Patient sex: M
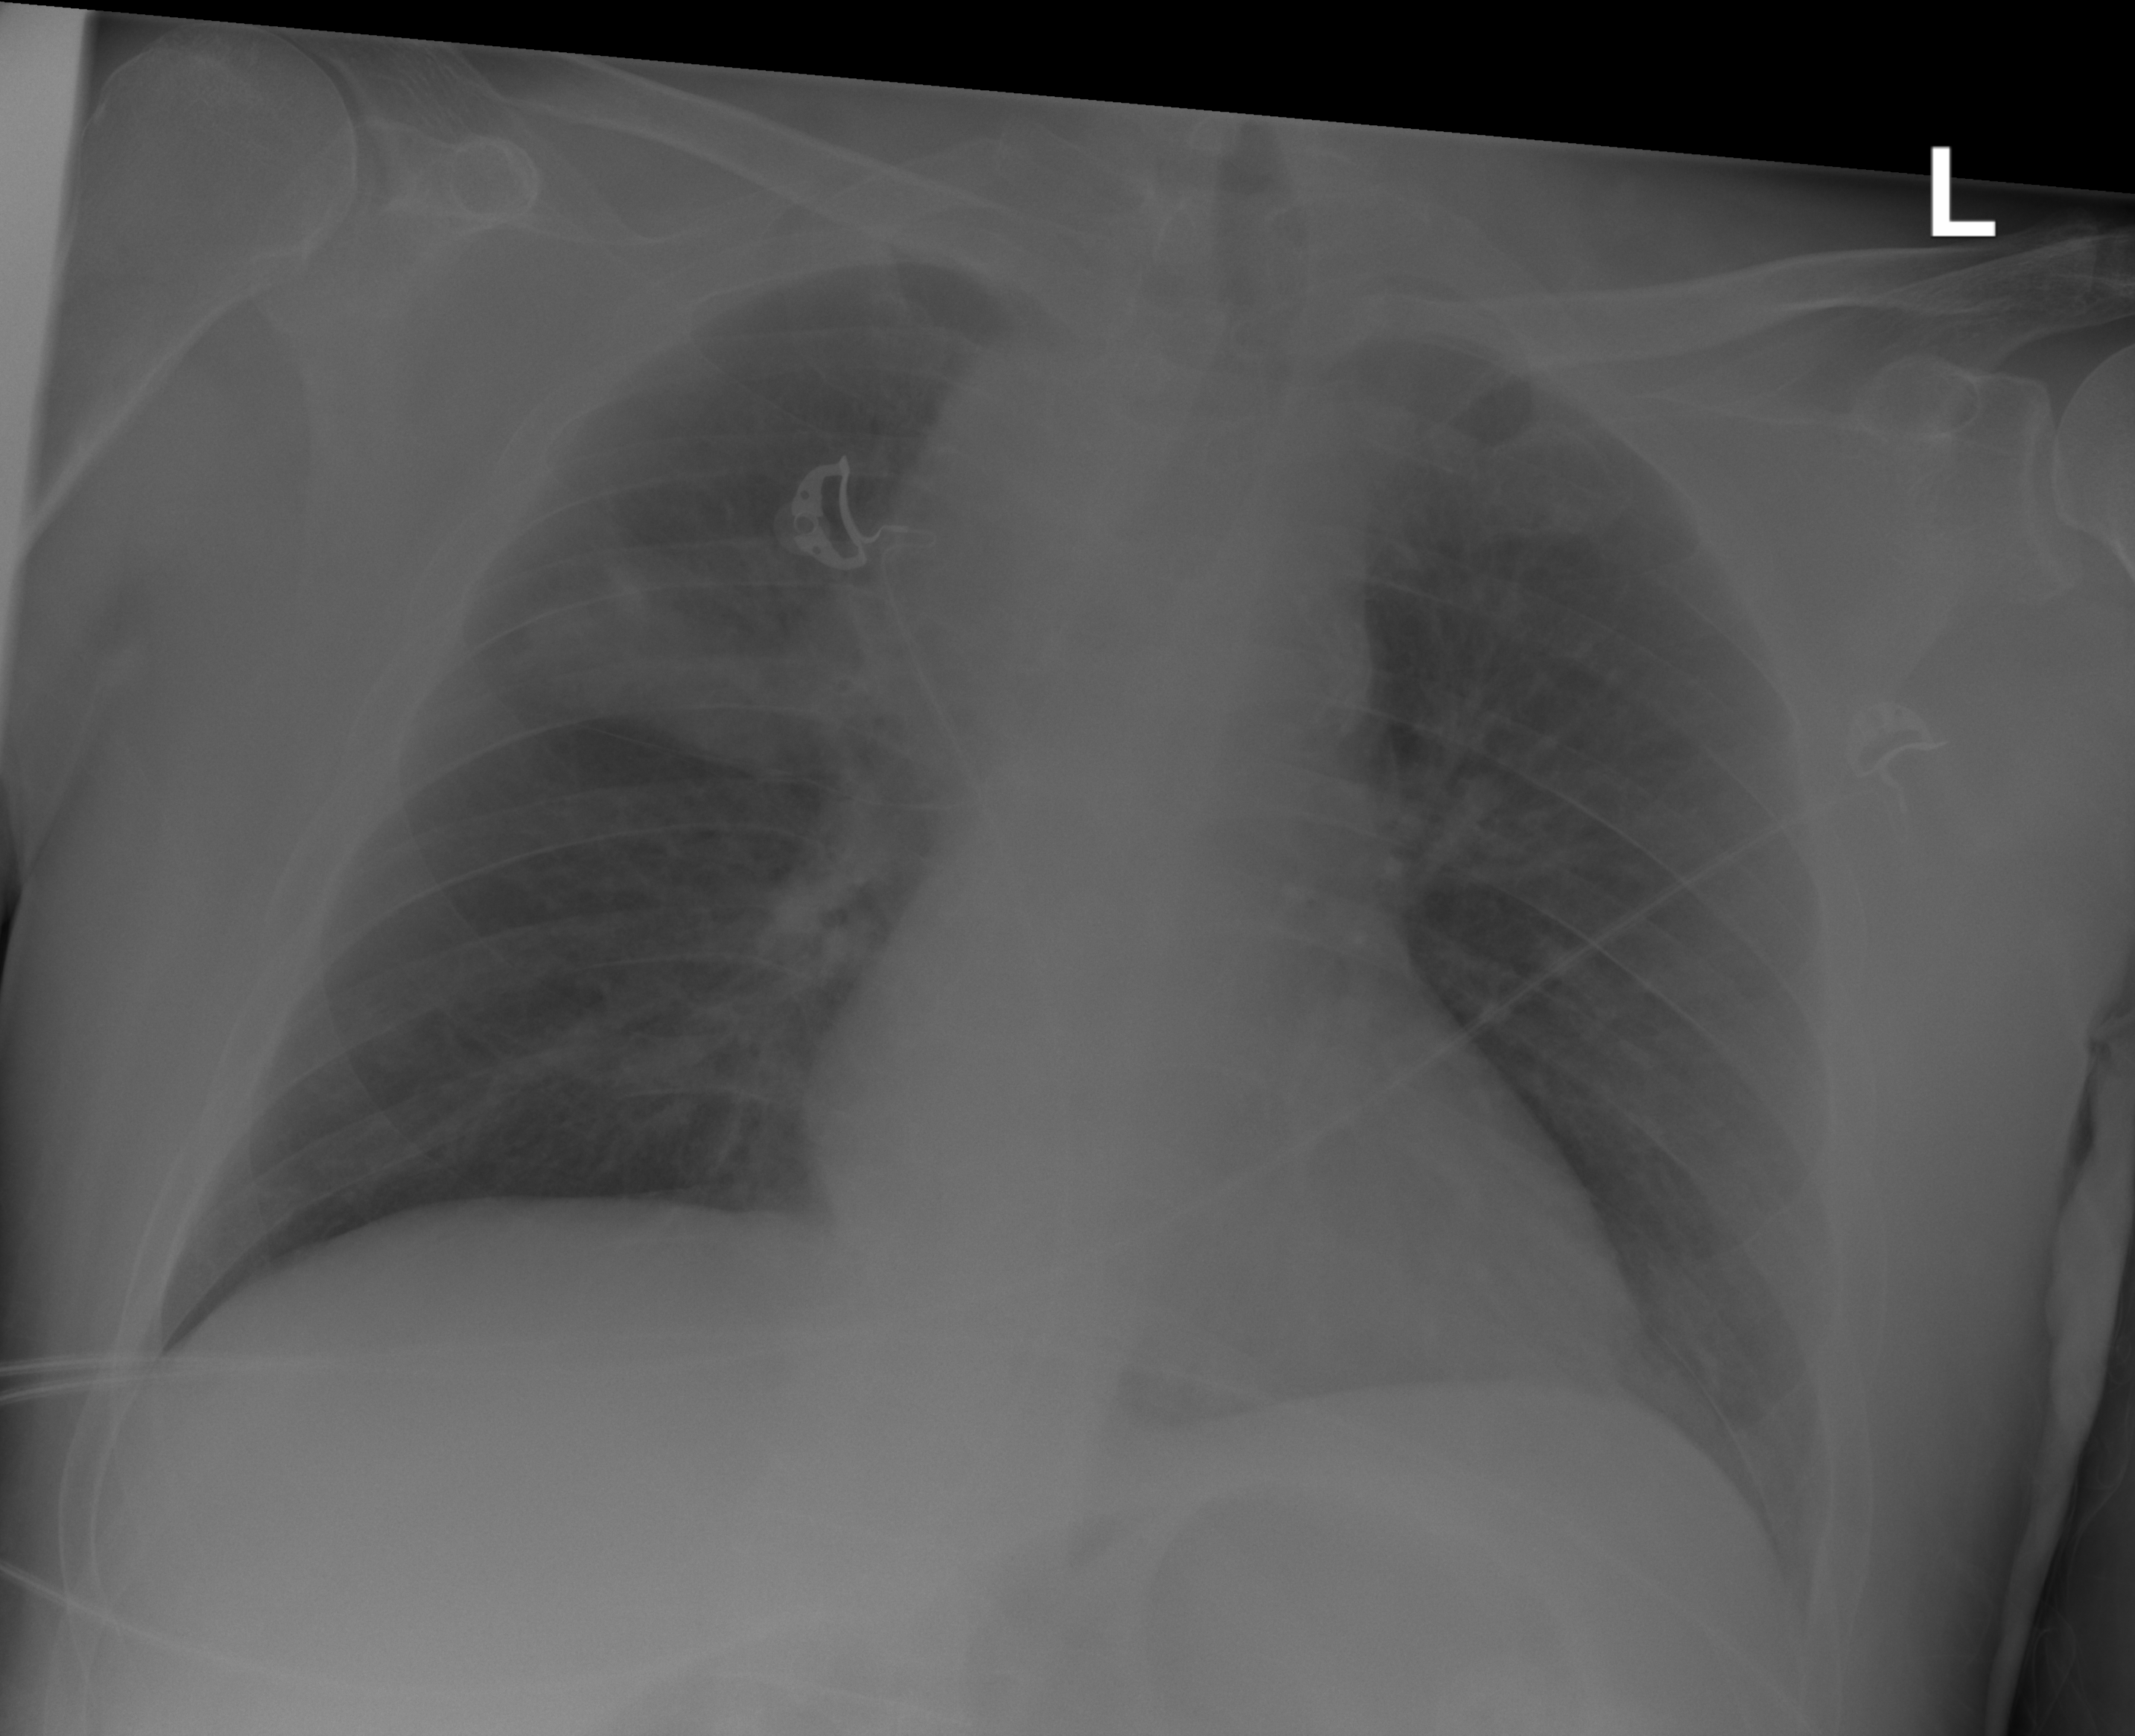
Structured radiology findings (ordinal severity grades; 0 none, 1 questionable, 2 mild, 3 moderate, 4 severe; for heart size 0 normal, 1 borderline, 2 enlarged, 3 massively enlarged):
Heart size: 0
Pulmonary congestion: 2
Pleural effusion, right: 0
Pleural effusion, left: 2
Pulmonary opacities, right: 0
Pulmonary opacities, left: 0
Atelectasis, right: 2
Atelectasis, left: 2